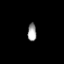
Tissue: prostate
Cell type: T cells
Senescence score: 0.3513
Nuclear area (px): 151
Mean DAPI intensity: 160.98